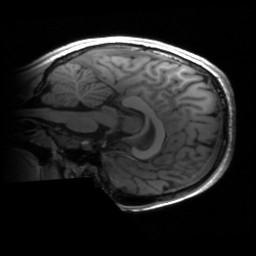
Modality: T1w
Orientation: sagittal
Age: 16
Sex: female
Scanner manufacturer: siemens
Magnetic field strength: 3 T
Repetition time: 2.53 s
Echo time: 0.00297 s